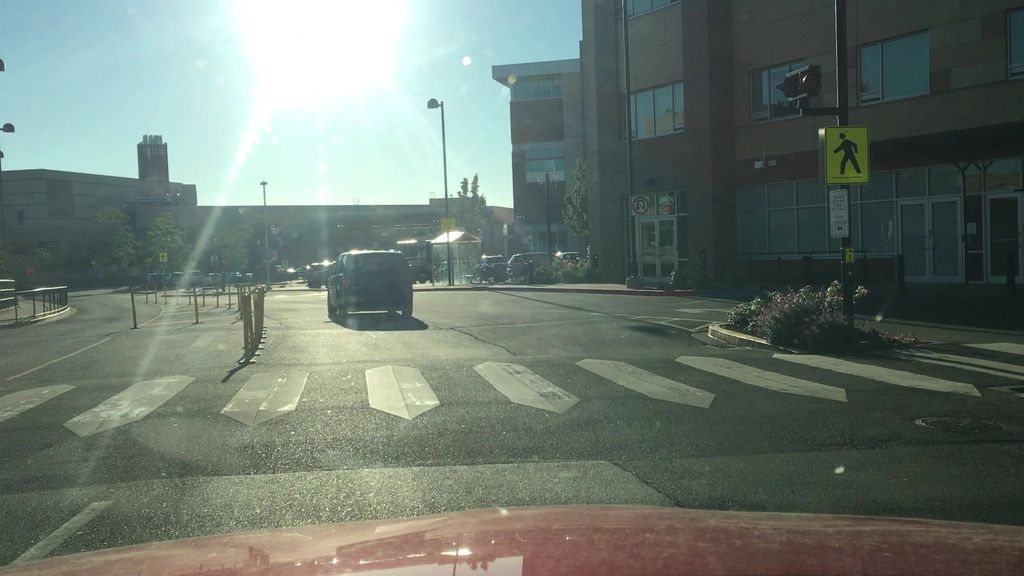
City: victoria